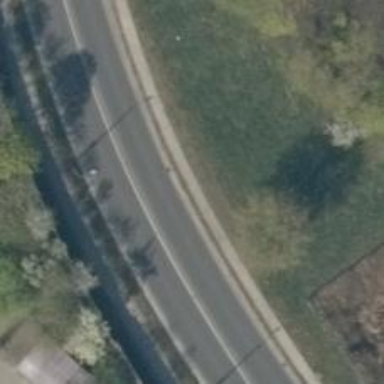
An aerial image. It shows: Cycleway with concrete surface.